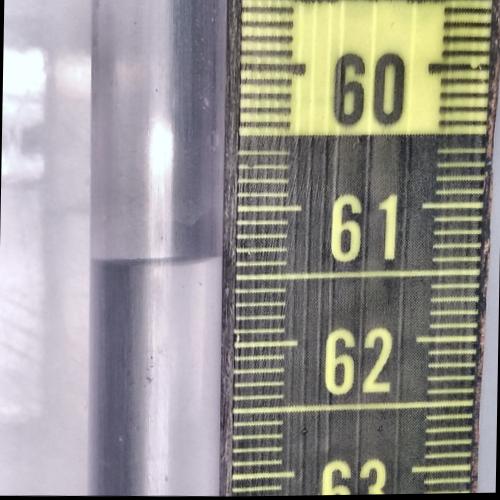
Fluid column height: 61.4 cm